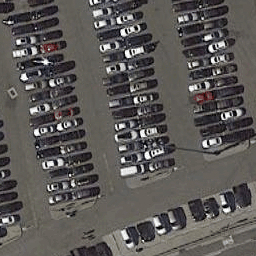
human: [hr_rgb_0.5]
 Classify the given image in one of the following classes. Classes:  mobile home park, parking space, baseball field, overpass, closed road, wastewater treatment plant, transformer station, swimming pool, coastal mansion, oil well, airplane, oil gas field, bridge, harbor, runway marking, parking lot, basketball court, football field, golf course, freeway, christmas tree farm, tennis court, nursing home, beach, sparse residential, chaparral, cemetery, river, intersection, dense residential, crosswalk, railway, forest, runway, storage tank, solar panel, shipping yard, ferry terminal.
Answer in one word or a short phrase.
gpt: parking lot